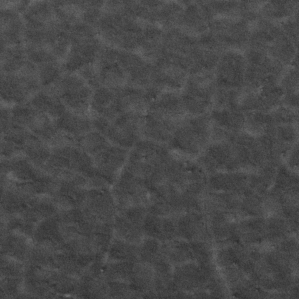
Label: frost